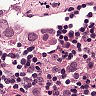
Metastatic tissue present: yes